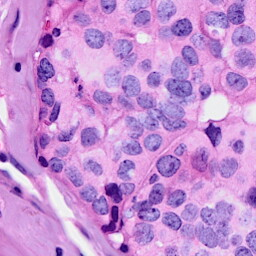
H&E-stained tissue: Breast